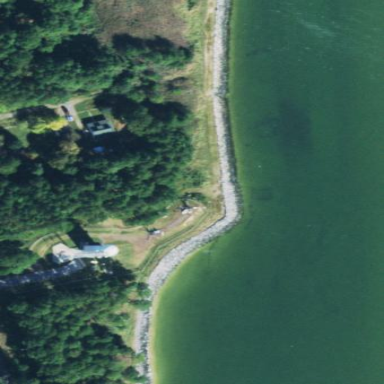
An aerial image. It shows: Breakwater made of rocks.